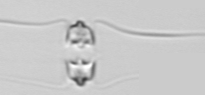
Label: Chaetoceros_didymus